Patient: sex F, age 46
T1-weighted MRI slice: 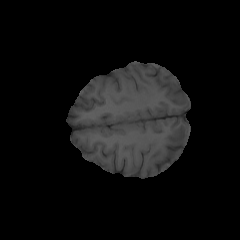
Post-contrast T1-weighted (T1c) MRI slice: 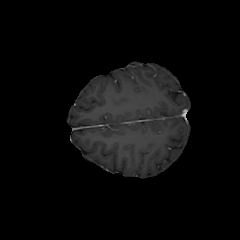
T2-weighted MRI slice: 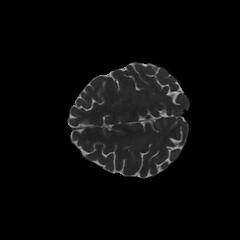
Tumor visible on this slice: no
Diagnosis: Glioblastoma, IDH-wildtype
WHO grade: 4